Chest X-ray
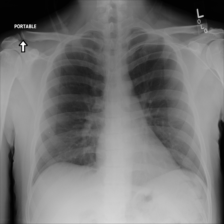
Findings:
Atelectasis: negative
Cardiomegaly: negative
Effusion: negative
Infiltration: negative
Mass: negative
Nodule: negative
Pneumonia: negative
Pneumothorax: negative
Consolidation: negative
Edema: negative
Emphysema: negative
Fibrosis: negative
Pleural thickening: negative
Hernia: negative